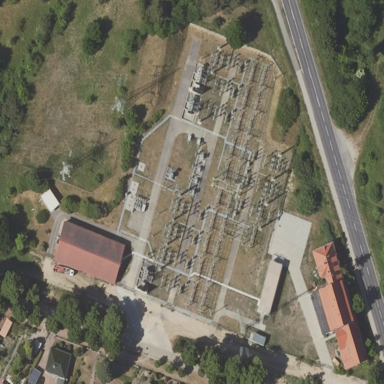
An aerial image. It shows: Outdoor power substation surrounded by fence. The substation operates at the distribution level.